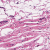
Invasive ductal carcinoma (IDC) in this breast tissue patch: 0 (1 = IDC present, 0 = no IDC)